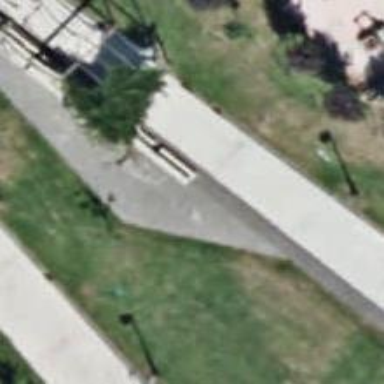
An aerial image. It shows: Bench for seating.